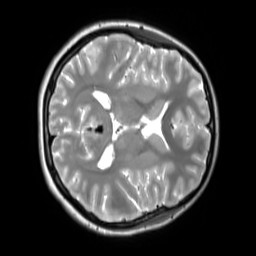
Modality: T2w
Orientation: axial
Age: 19
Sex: female
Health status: ill
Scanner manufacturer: siemens
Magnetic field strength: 3 T
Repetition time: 2.8 s
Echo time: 0.326 s